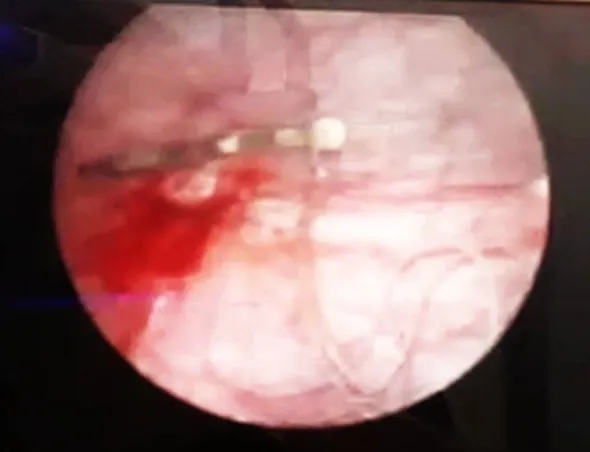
IUD with its strings in the bladder.
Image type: endoscopy (airway_endoscopy)